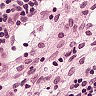
Metastatic tissue present: no